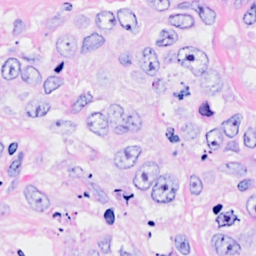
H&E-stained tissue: Breast